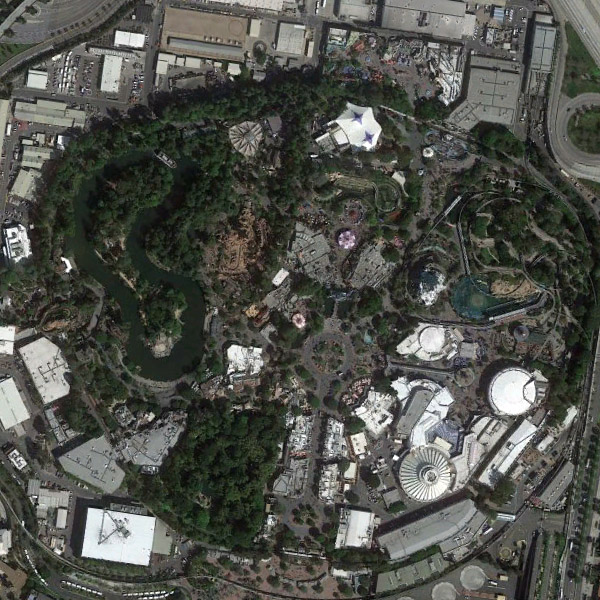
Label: Park